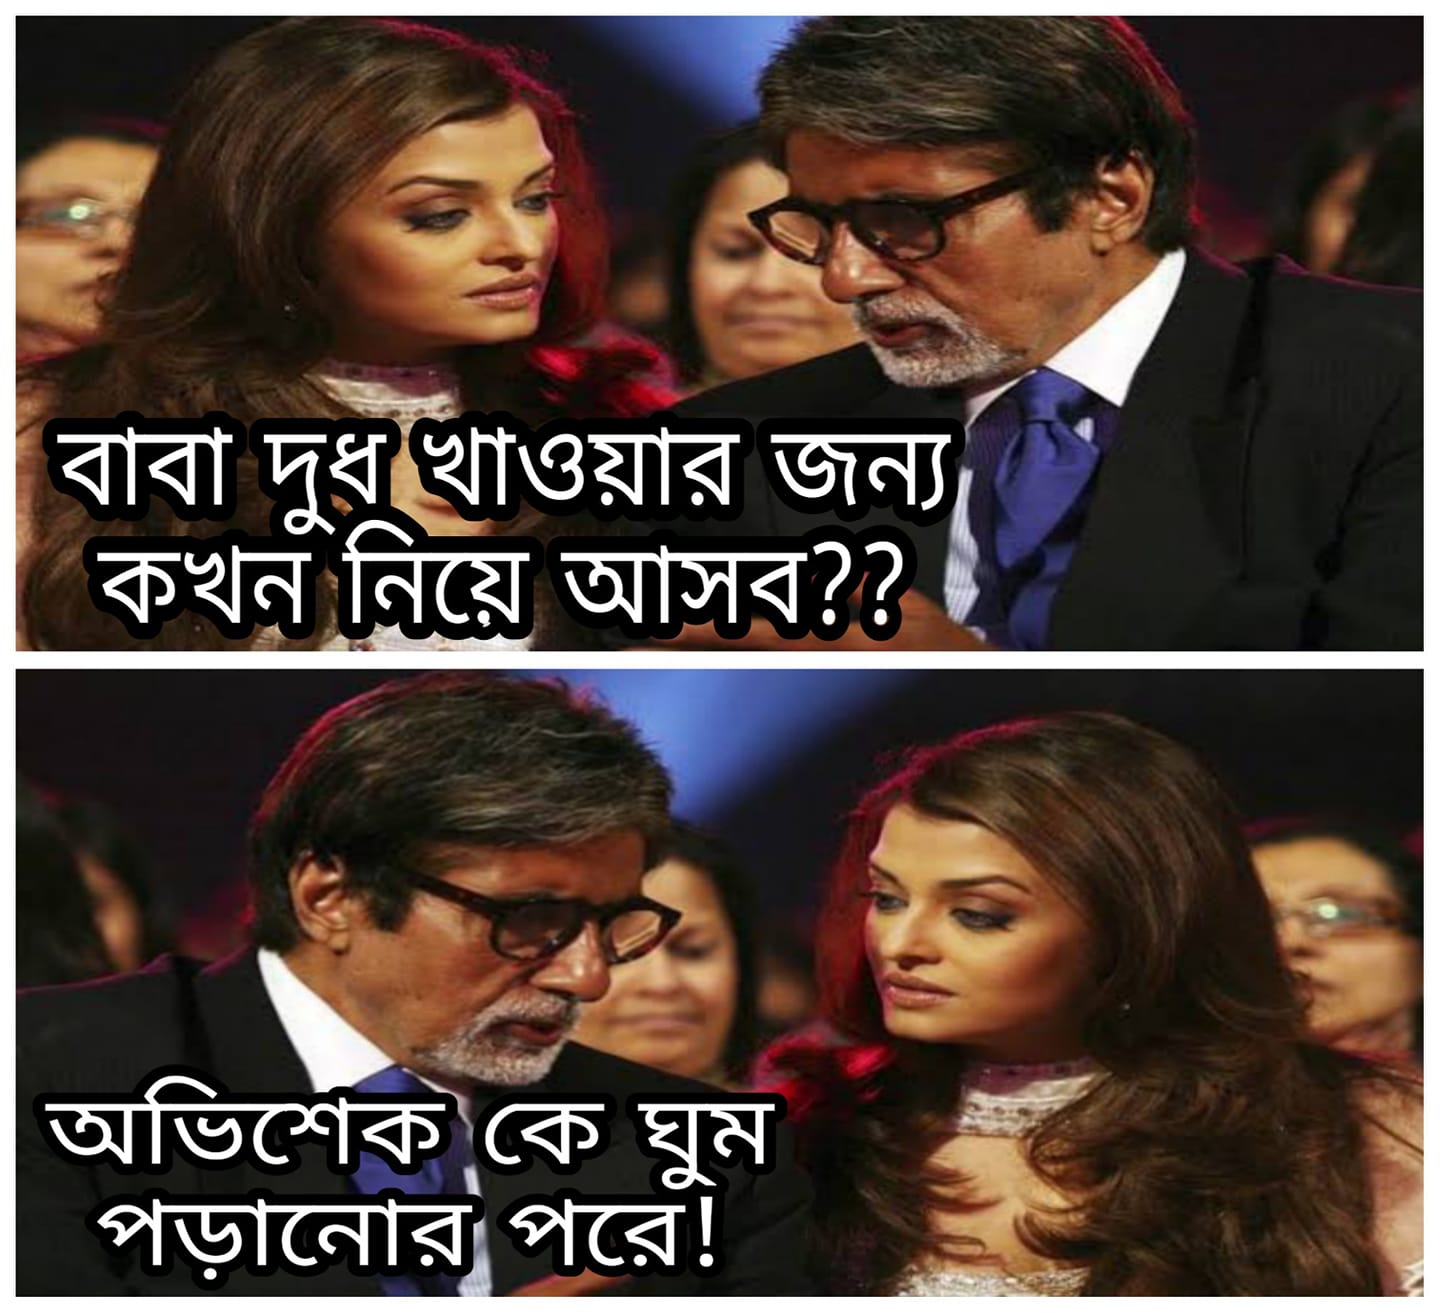
Caption: বাবা দুধ খাওয়ার জন্য কখন নিয়ে আসব ??   অভিশেক কে পড়ানোর পরে !
Label: hate